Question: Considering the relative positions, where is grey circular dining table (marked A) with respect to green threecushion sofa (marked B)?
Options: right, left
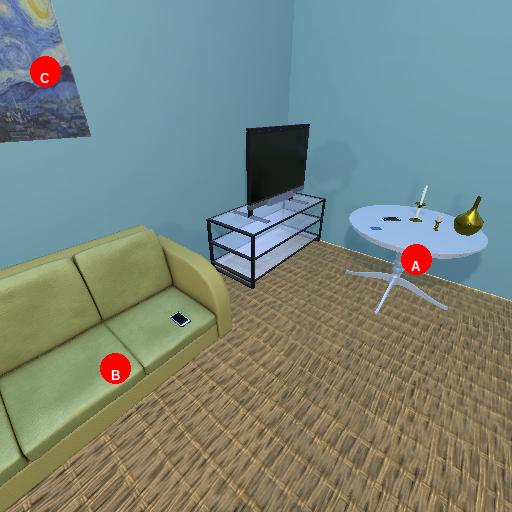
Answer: right